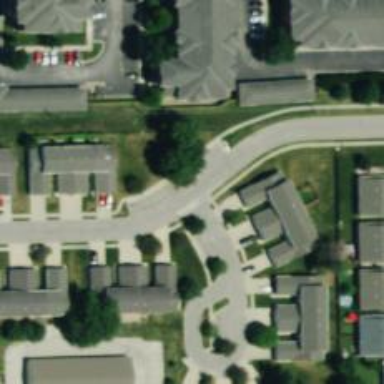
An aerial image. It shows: Living street.